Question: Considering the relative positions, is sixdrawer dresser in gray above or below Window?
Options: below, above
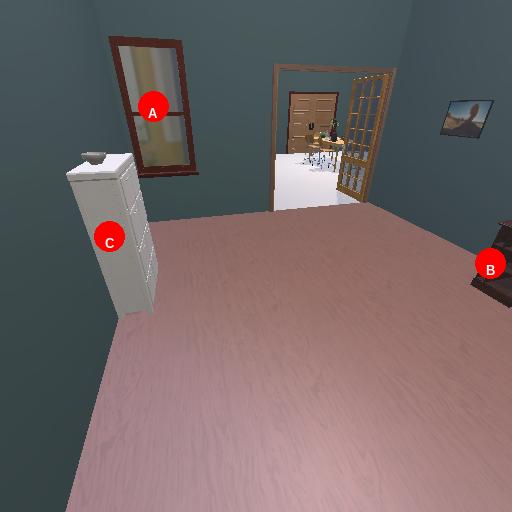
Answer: below